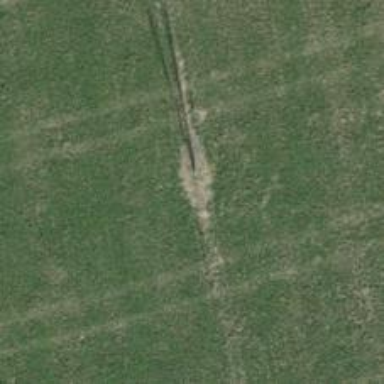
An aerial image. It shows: Minor power line.